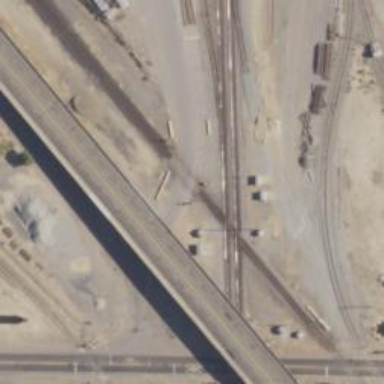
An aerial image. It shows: Railway crossing.